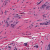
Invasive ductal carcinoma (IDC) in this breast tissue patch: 0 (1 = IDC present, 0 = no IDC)